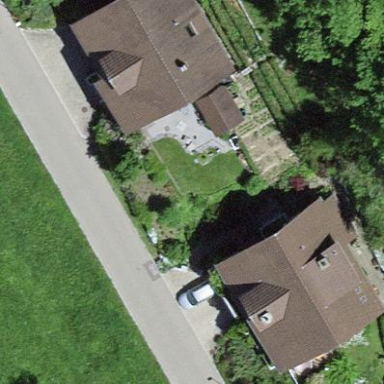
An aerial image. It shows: Simple house.